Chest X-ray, PA view. Patient: 50 years old, sex F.
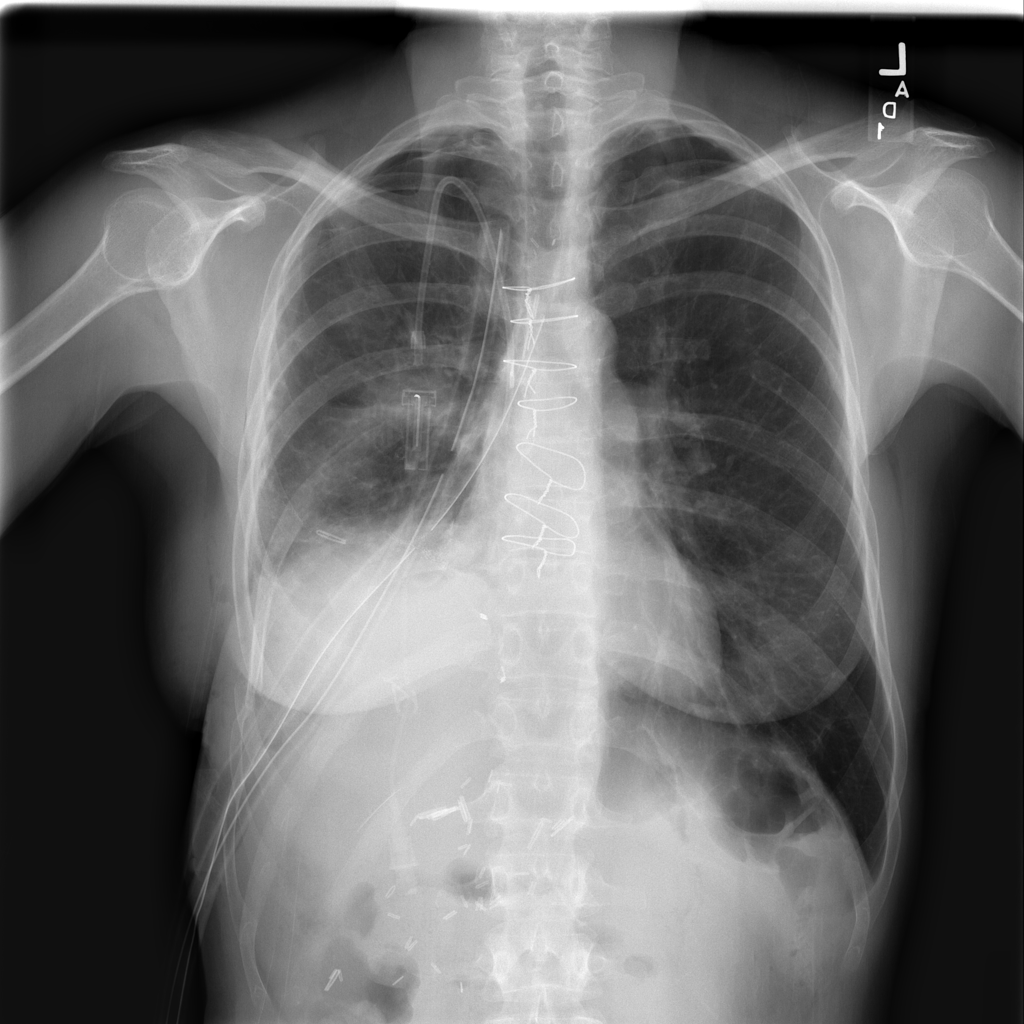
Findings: Emphysema, Infiltration, Pneumothorax